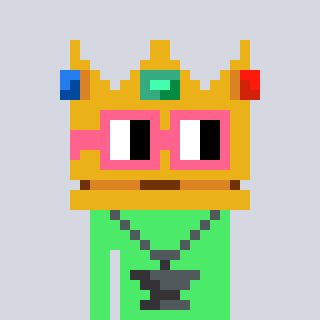
a pixel art character with square pink glasses, a crown-shaped head and a teal-colored body on a cool background